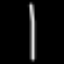
Label: line